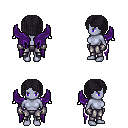
a pixel art fantasy rpg character, female body template, dark elf, purple skin, purple wings, metal pants, raven pageboy hairstyle, metal gloves, four views (front, back, left, right), 2x2 character sprite sheet, small pixel art, hard edges, no anti-aliasing